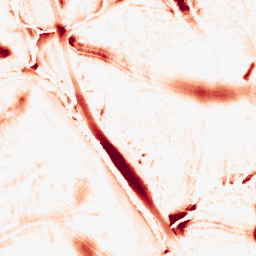
Category: morphological
Decomposition family: tophat
Decomposition parameters: size: 20
mode: white
Upsampling method: quadratic
Upsampling parameters: scale: 8
Upsampling scale: 8